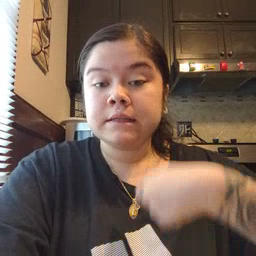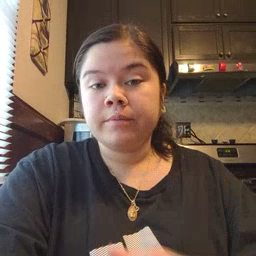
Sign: zipper